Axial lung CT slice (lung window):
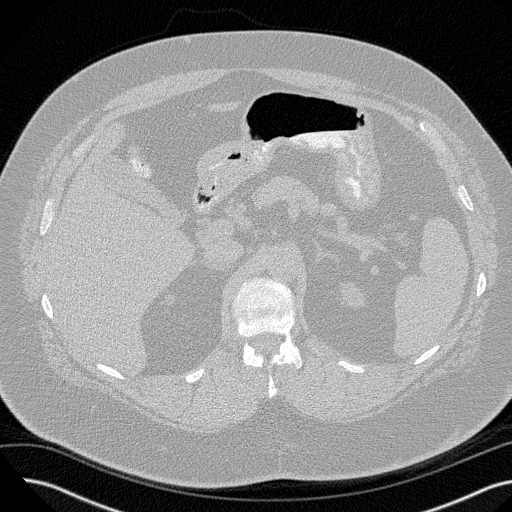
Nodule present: no